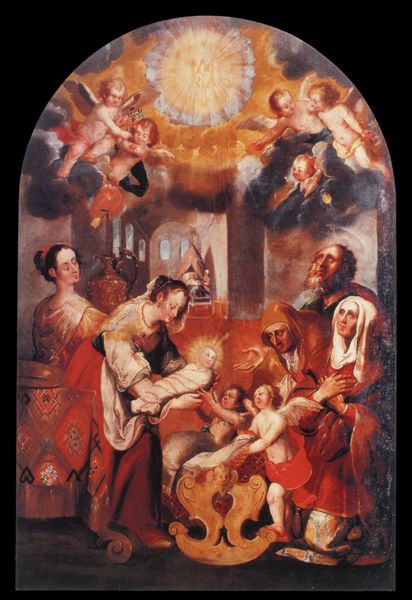
Titel: Geburt Mariens aus der Brixener Frauenkirche
Künstler: Stephan Kessler
Institution: Brixen, Diözesanmuseum
Schlagwörter: flügel, gemälde, gott, himmel, mann, weiß, wolken, frauen, menschen, fenster, frau, holz, kleid, licht, orange, säule, rot, schleier, bart, bibel, taube, kirche, sonne, gold, stoff, kind, engel, krug, vase, ölgemälde, kopftuch, bett, strahlen, hauben, heiligenschein, christus, jesus, stall, erscheinung, heiliger, tempel, putten, maria, putti, sakral, josef, geburt, wiege, gewickelt, jesuskind, taufbecken, heiliger geist, strahlenkranz, windel, wickelkind, liecht, kindlein, fatschenkindl